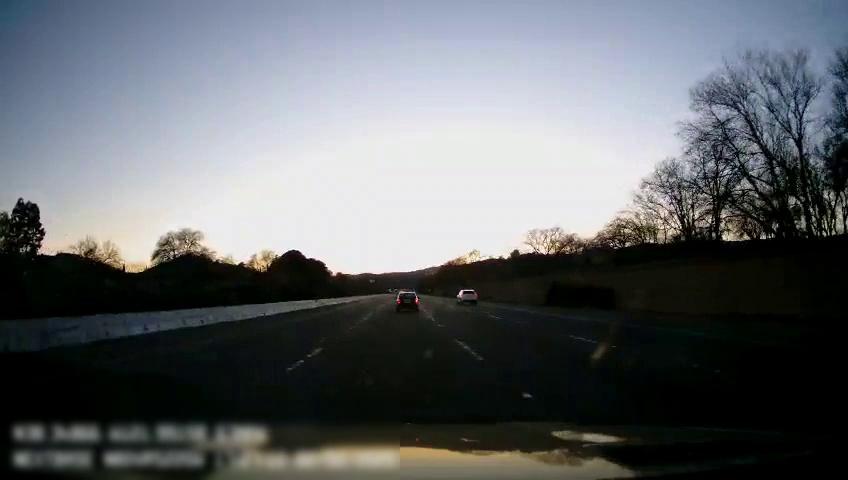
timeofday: Day
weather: Cloudy
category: Drivable Space
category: Vehicles | SUV
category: Vehicles | Car
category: Lanes | Current Lane
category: Lanes | Current Lane
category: Lanes | Alternate Lane
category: Lanes | Alternate Lane